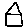
Label: house